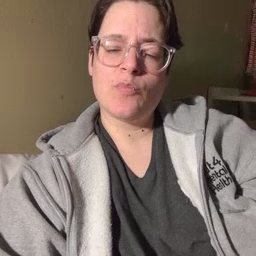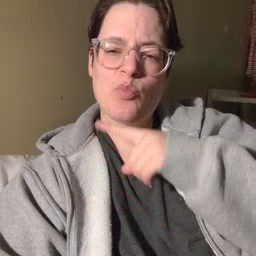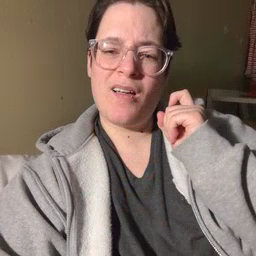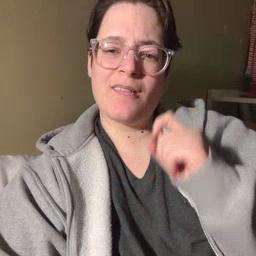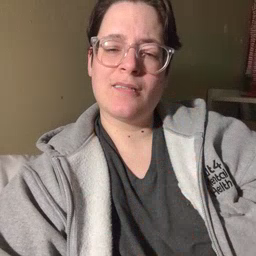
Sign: dry